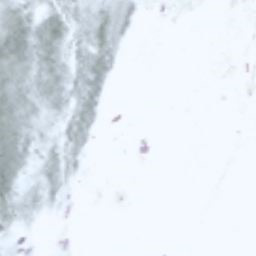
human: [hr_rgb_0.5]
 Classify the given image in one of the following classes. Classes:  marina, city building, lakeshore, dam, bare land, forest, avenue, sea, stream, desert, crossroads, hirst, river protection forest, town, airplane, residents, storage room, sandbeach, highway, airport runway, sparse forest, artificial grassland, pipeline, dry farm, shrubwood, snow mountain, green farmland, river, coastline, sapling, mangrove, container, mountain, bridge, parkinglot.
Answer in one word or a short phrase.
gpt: snow mountain